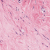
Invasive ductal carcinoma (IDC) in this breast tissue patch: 0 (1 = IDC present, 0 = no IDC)